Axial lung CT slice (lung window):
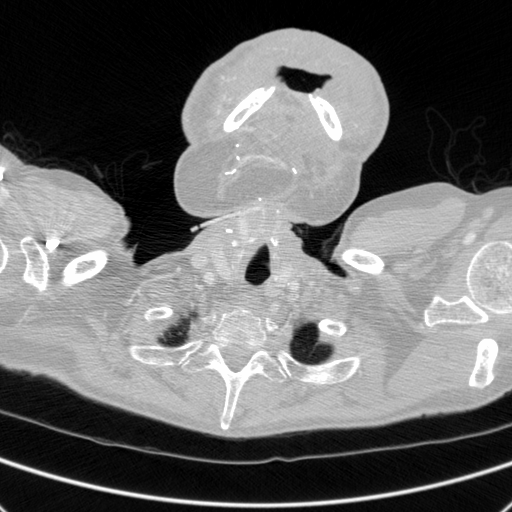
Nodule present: no